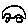
Label: car